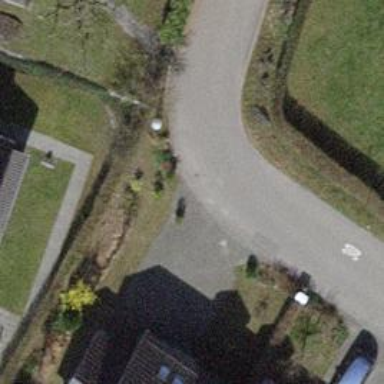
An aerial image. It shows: Smoothly paved residential road.